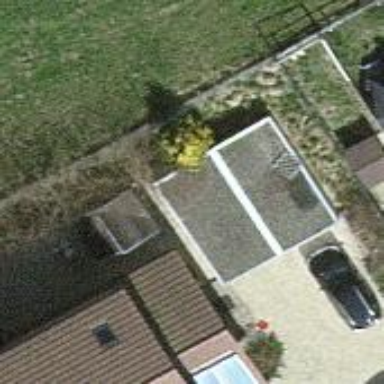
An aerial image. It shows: Garage.